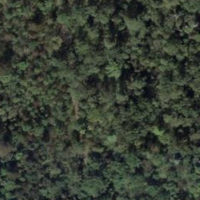
EUNIS habitat code: 41
Species observed at this site:
Allium ursinum